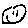
Label: smiley face